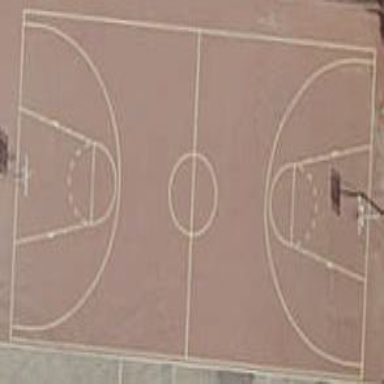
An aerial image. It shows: Basketball court located in leisure land pitch.